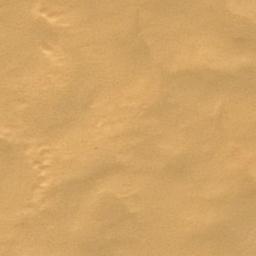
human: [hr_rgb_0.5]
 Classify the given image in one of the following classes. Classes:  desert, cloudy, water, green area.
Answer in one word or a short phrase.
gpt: desert